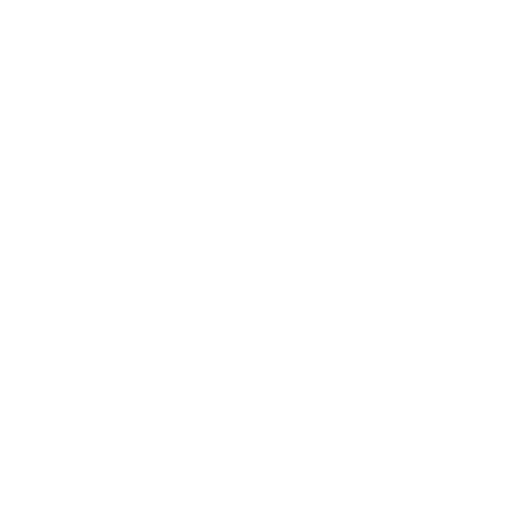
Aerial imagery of cape in Alaska named Mound Point containing only unknown